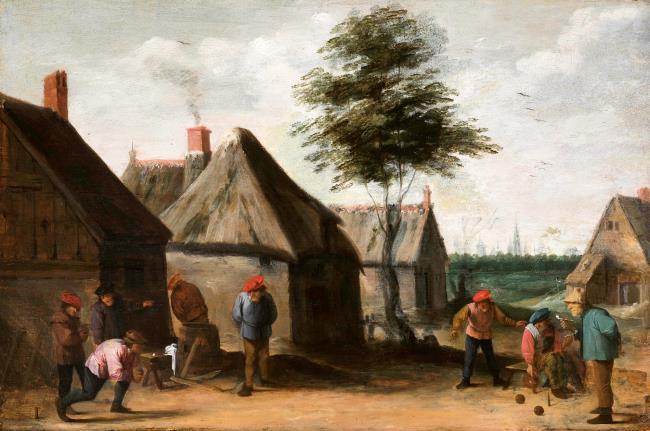
Title: Village street with figures bowling
Artist: attributed to David Teniers (II)
Earliest date: 1635
Latest date: 1640
Genre: painting
Iconography: Pomander
Keywords: landscape (genre), townscape, farm, genre, lawn bowling, looking on, smoking (activity), bench, chimney, tree, barrel (container), ewer (vessel), town (in the background)